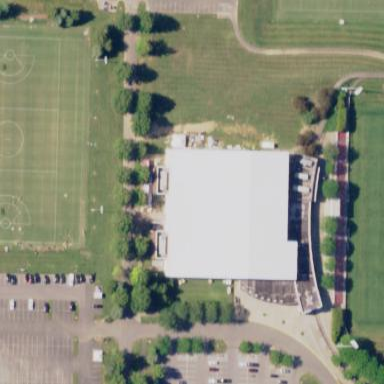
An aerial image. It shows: Sports center building offering facilities for basketball and volleyball.